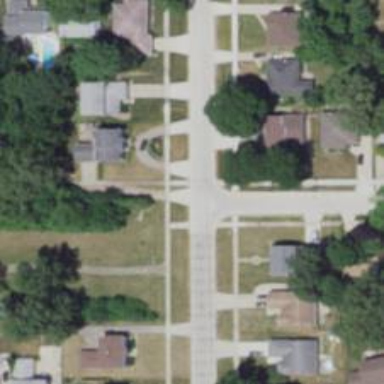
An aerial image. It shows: Unmarked road crossing.